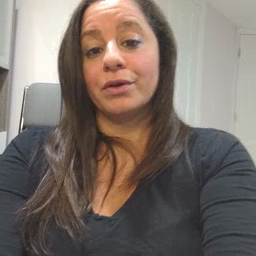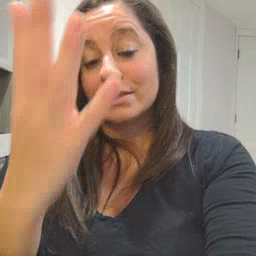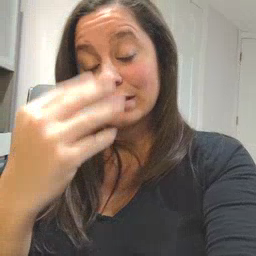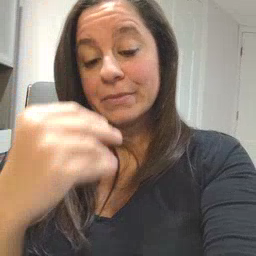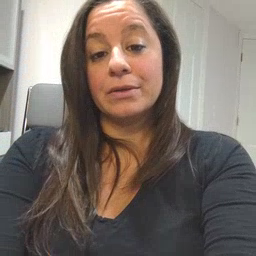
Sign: sleepy